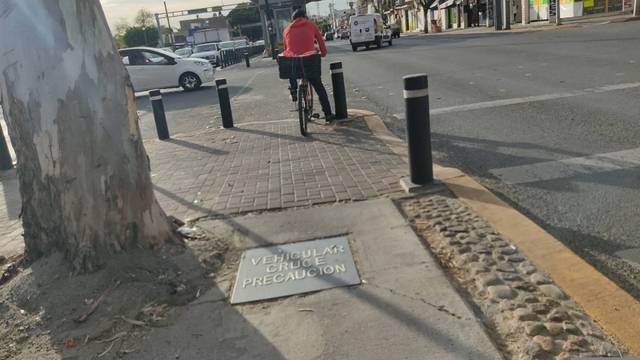
Region: Mexico
Coordinates: 21.102, -101.684